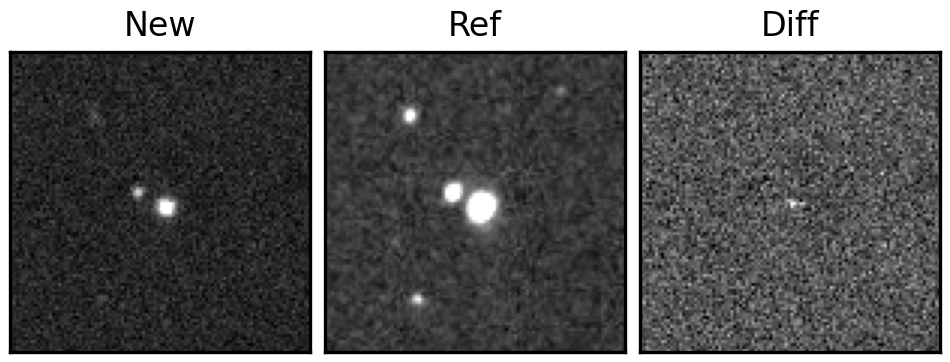
Label: real